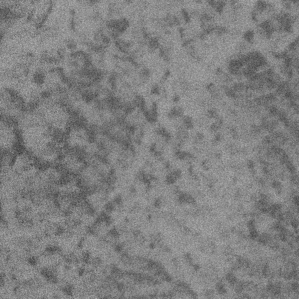
Label: frost